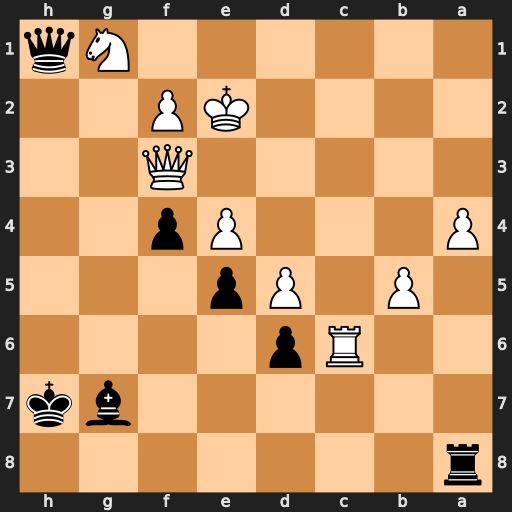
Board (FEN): r7/6bk/2Rp4/1P1Pp3/P3Pp2/5Q2/4KP2/6Nq
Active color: b
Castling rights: -
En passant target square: -
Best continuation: Qxg1 Qh3+ Kg8